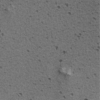
Label: not_dusty